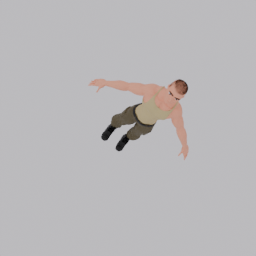
Label: people